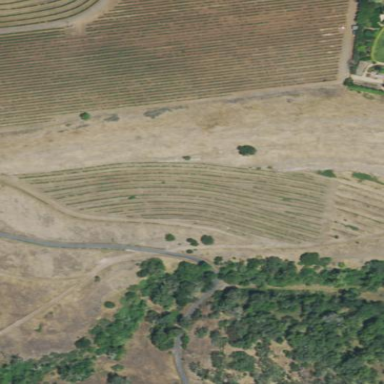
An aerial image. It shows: Vineyard with wine grapes as the crop.